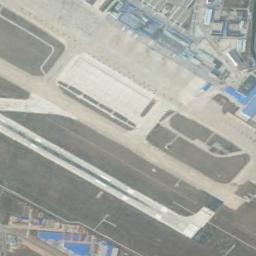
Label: runway